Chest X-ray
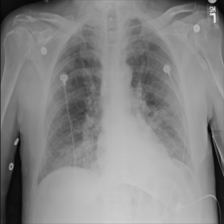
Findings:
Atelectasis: positive
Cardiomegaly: negative
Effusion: negative
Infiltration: positive
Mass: negative
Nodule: negative
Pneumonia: negative
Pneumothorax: negative
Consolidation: negative
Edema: negative
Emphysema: negative
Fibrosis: negative
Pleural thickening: negative
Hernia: negative